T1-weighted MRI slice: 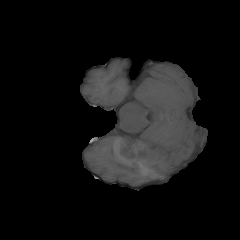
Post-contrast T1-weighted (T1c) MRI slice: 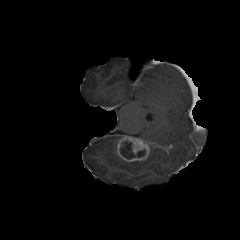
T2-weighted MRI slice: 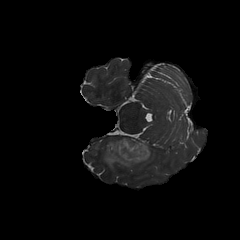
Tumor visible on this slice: yes